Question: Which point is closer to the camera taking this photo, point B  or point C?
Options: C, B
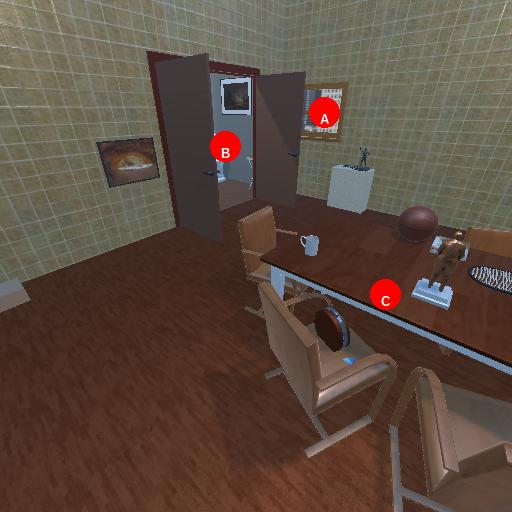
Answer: C